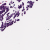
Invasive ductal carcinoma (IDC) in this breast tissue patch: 1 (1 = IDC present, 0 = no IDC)